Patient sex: F
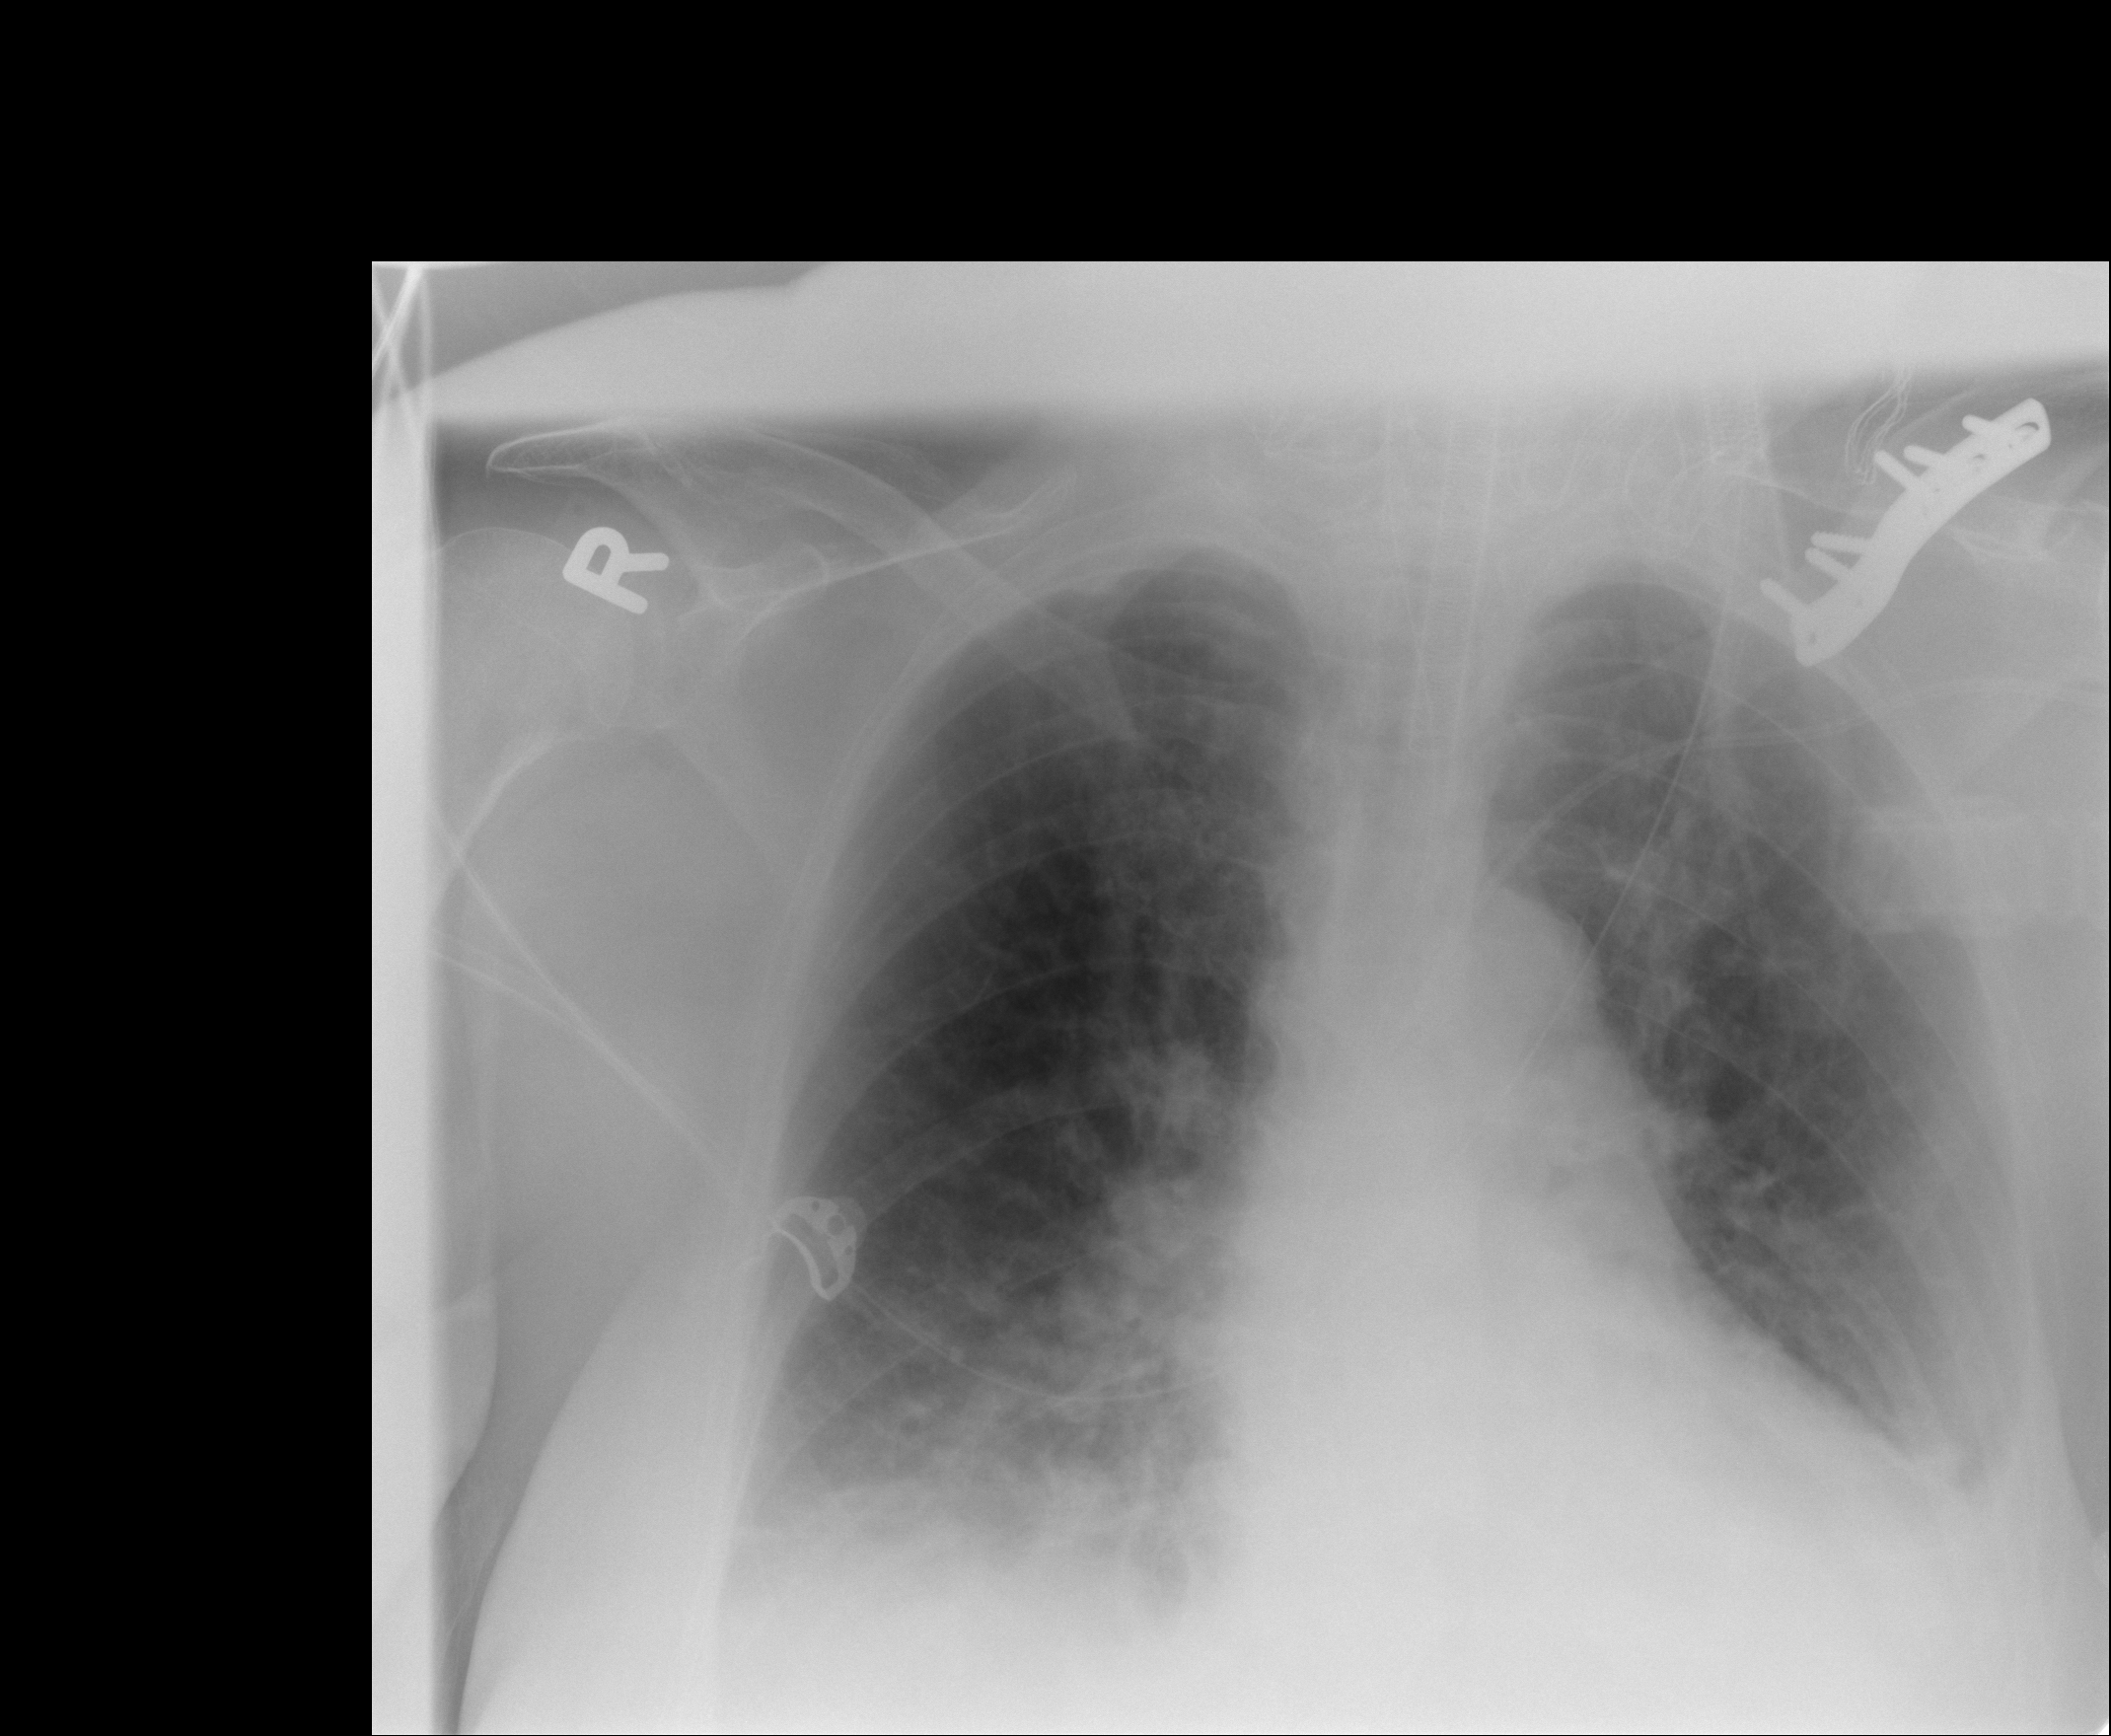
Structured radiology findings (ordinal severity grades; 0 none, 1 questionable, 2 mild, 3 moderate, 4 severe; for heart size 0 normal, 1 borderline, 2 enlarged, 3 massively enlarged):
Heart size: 2
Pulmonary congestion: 2
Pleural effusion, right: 2
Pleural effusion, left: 2
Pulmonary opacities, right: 0
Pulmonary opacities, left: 0
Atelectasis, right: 2
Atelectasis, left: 2